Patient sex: M
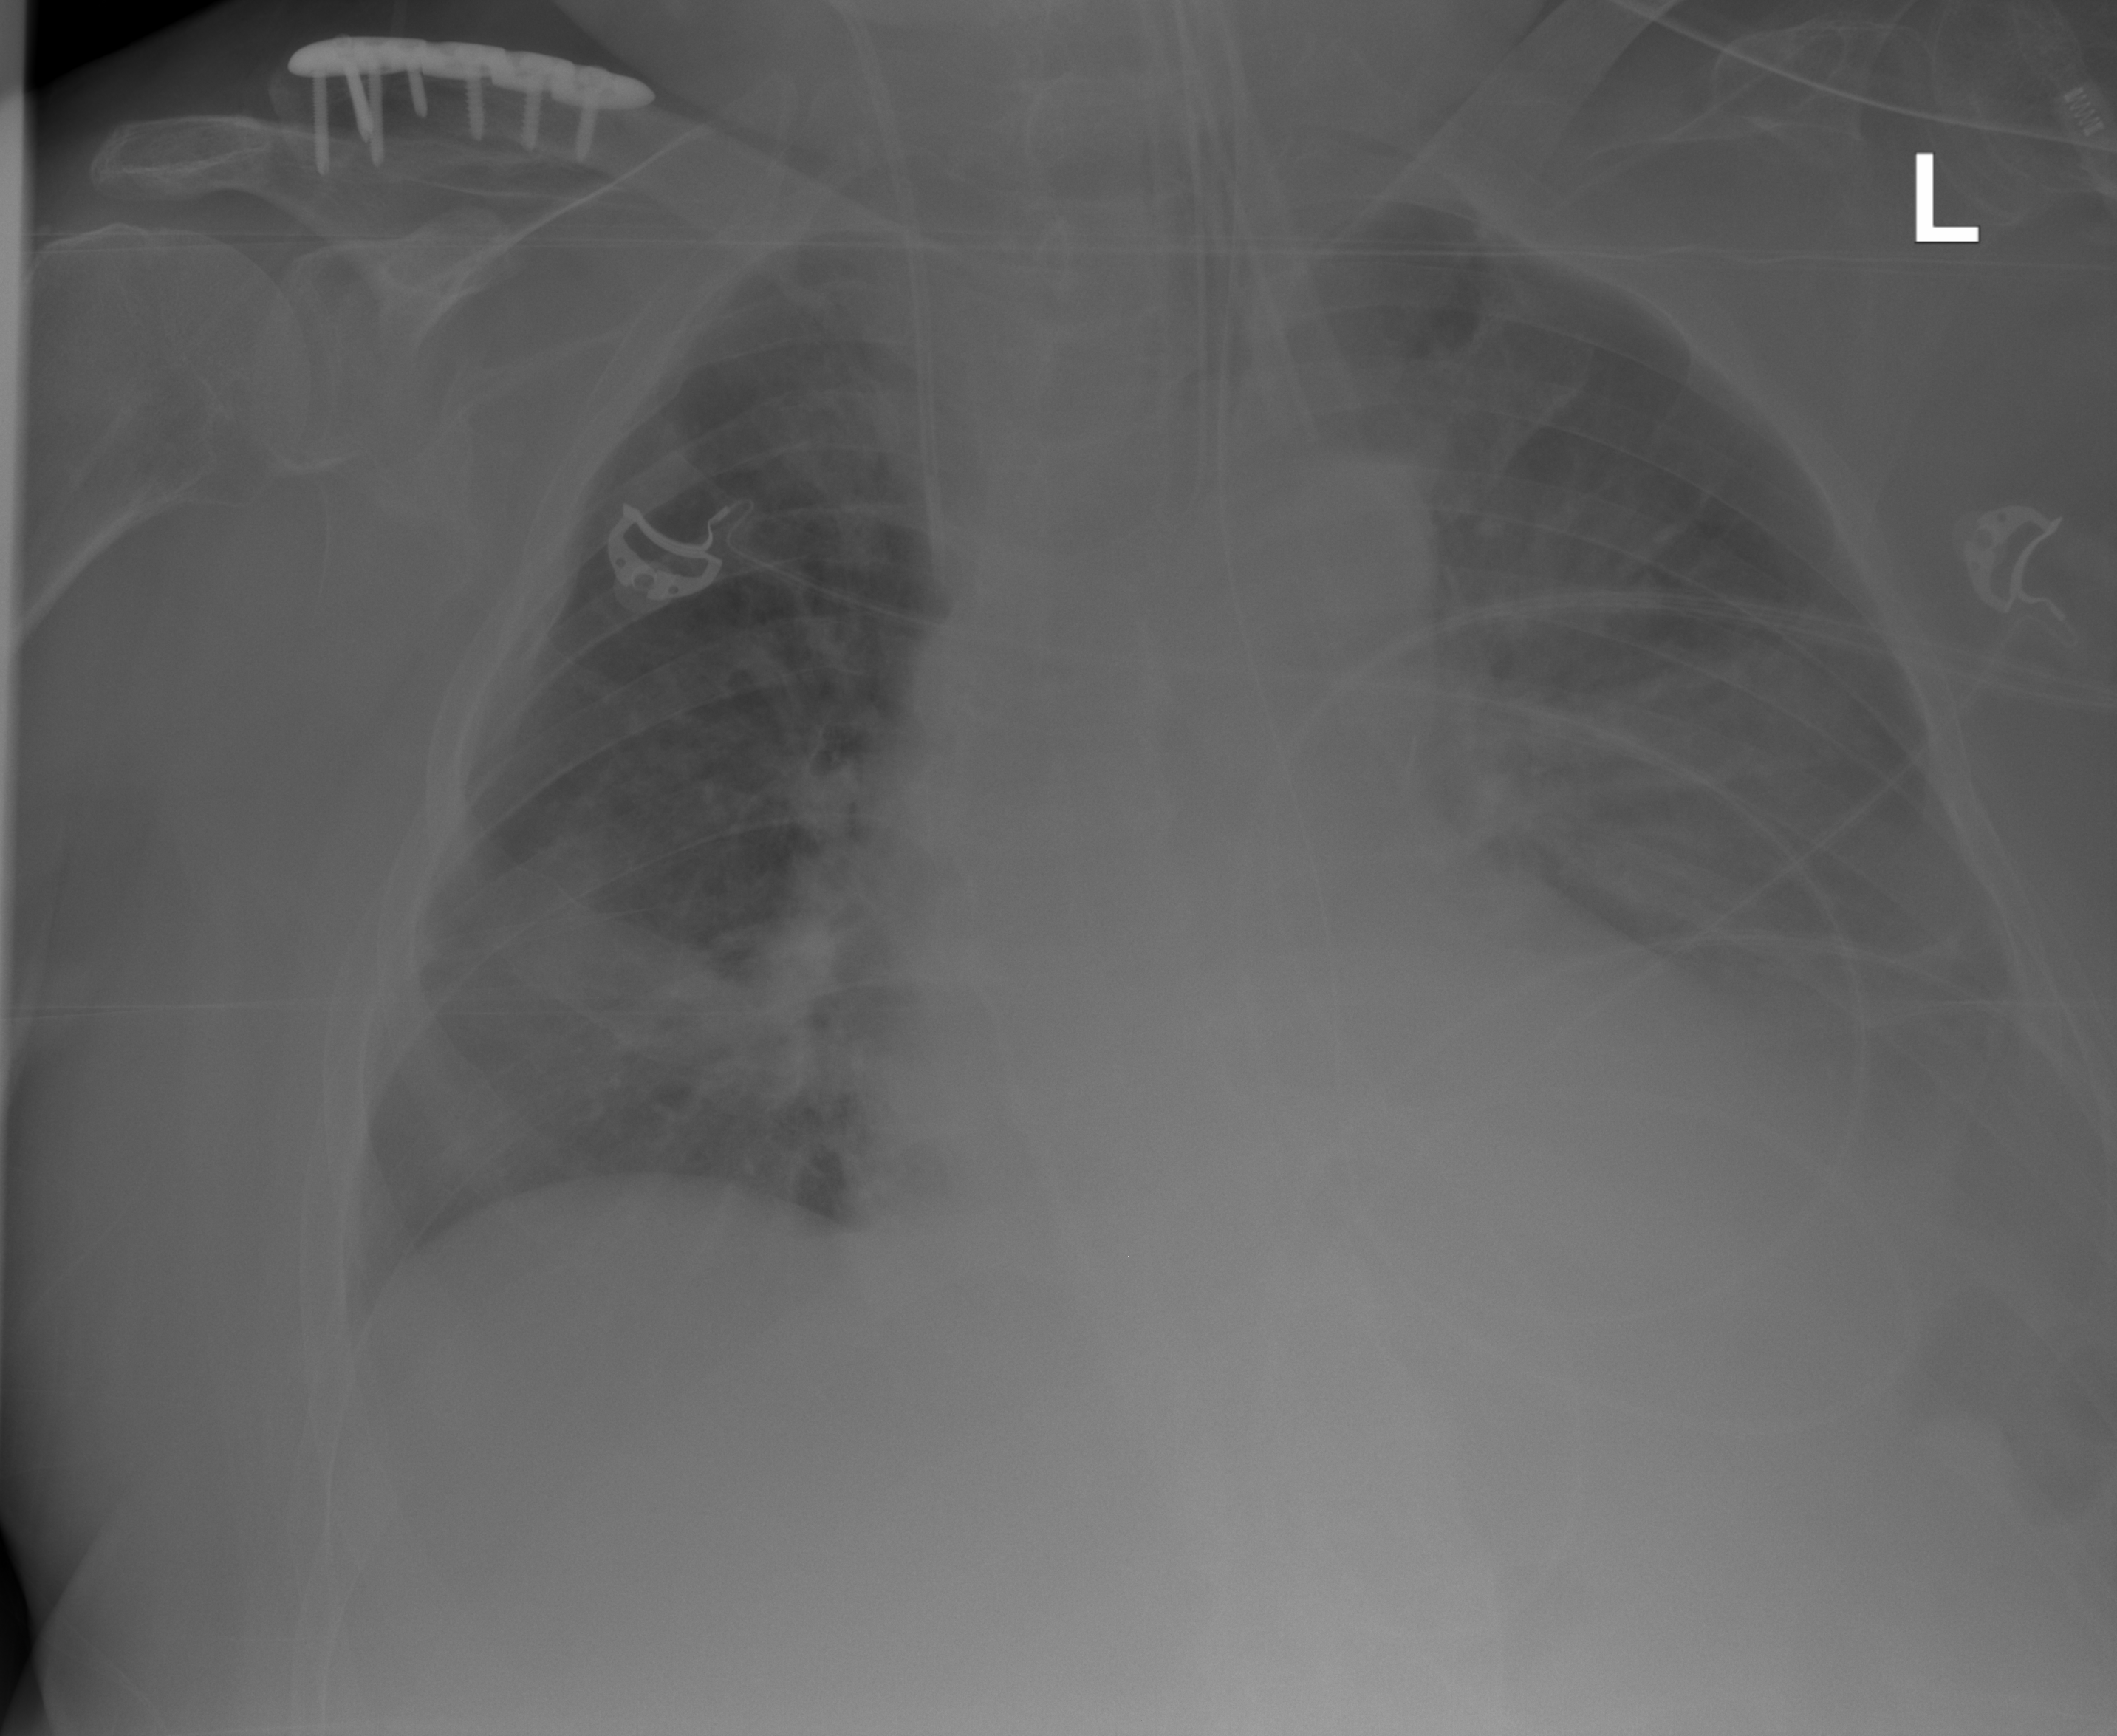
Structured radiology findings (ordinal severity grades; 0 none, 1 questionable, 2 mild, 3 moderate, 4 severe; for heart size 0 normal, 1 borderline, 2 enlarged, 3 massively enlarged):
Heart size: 2
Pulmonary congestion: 2
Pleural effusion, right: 0
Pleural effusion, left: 3
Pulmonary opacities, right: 0
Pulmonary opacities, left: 0
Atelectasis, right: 2
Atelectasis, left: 3